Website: macys
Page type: cart
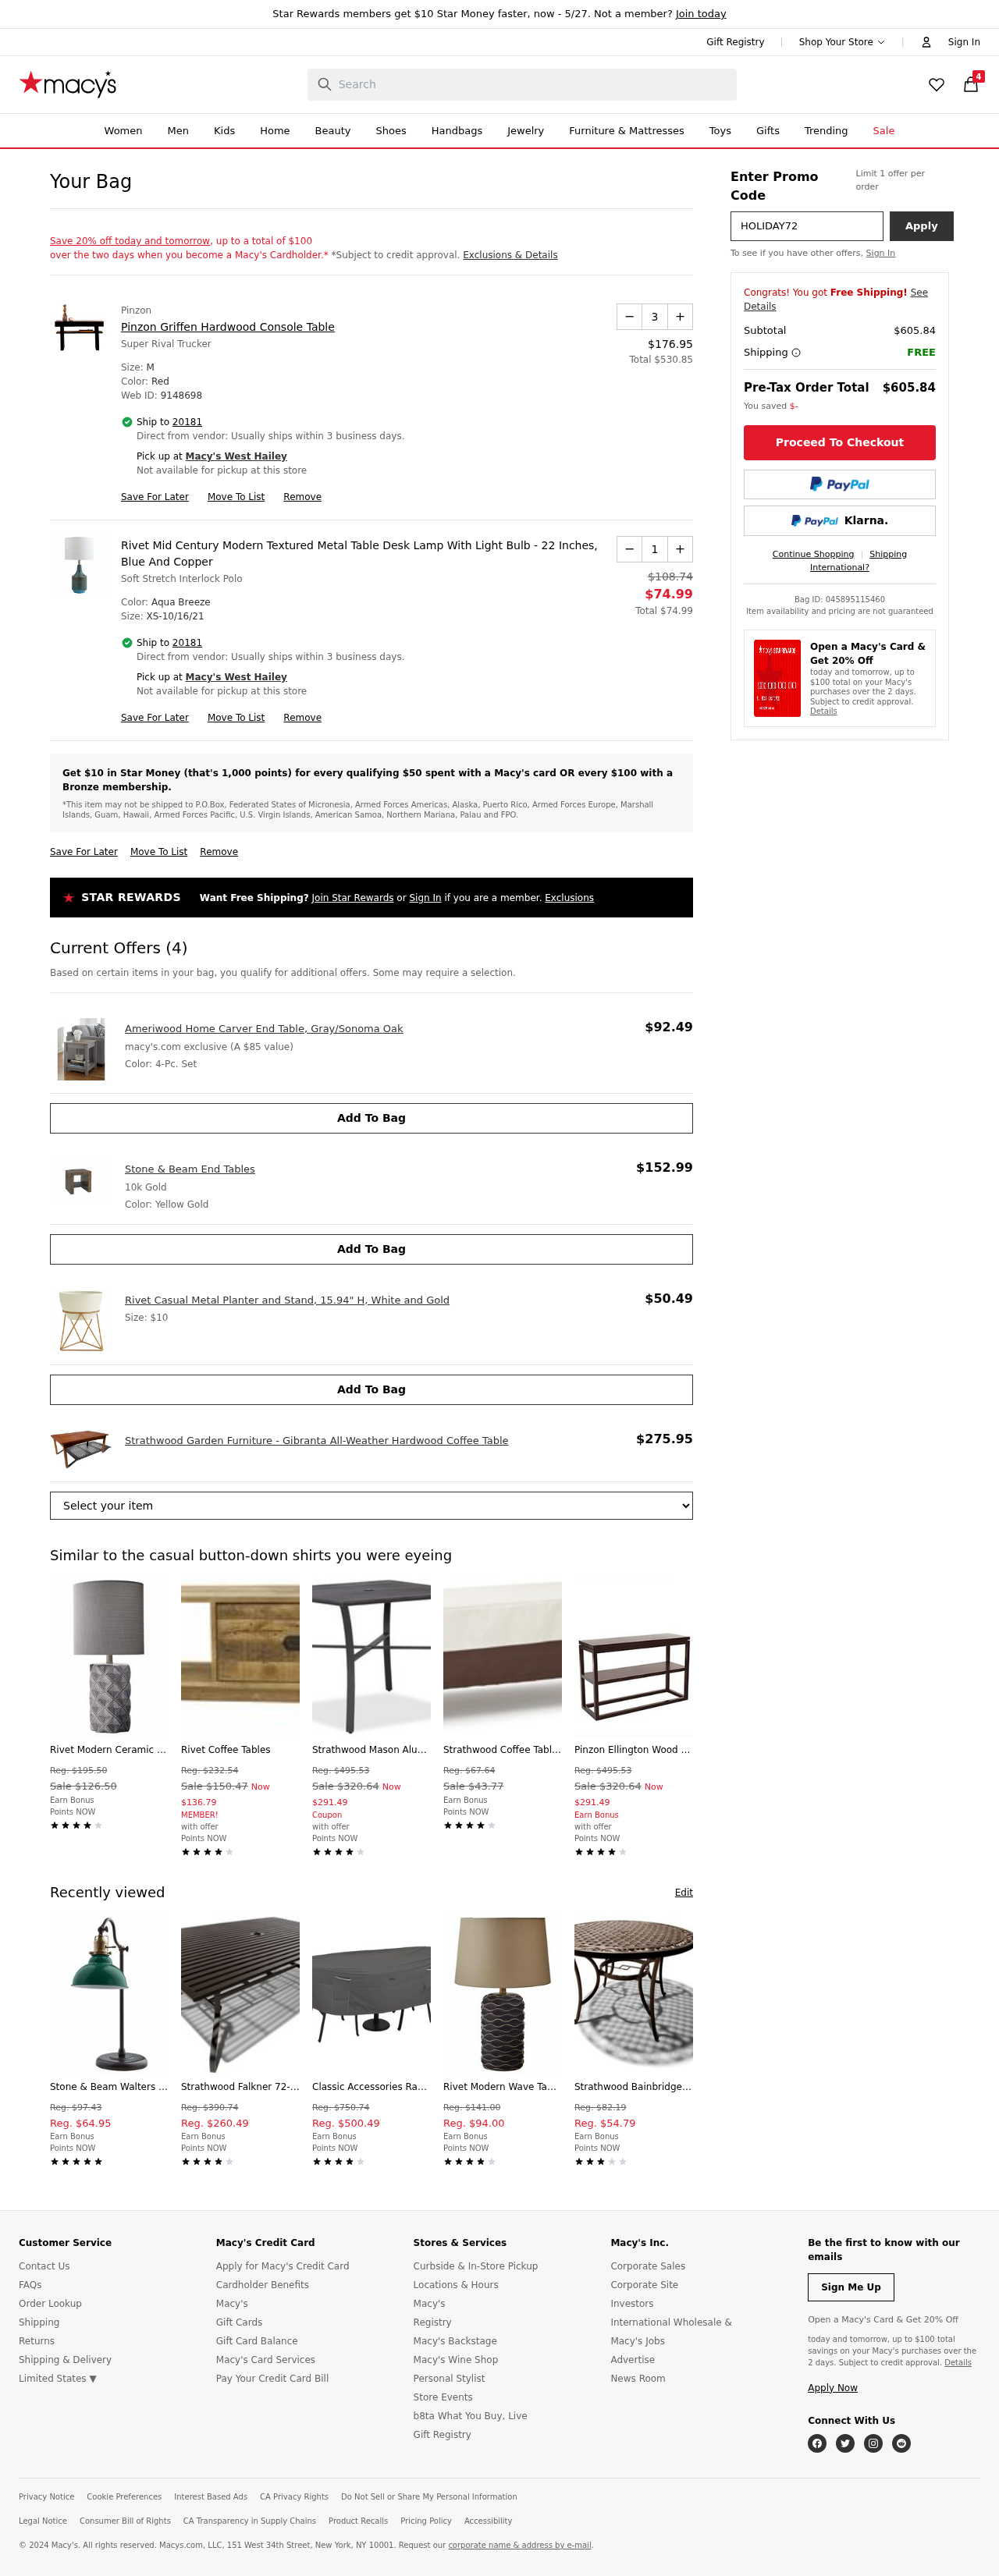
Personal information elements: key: PII_CITY
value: West Hailey
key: PII_POSTCODE
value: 20181
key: PII_PROMO_CODE
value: HOLIDAY72
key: PII_POSTCODE_FULL
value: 20181
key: PII_POSTCODE_NUMERIC
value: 20181
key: PII_CITY2
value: West Hailey
Product elements: key: PRODUCT1_BRAND
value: Pinzon
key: PRODUCT1_NAME
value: Pinzon Griffen Hardwood Console Table
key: PRODUCT1_PRICE
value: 176.95
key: PRODUCT1_QUANTITY
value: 3
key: PRODUCT2_NAME
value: Rivet Mid Century Modern Textured Metal Table Desk Lamp With Light Bulb - 22 Inches, Blue And Copper
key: PRODUCT2_PRICE
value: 74.99
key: PRODUCT2_QUANTITY
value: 1
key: PRODUCT3_NAME
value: Ameriwood Home Carver End Table, Gray/Sonoma Oak
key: PRODUCT3_PRICE
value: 92.49
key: PRODUCT4_NAME
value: Stone & Beam End Tables
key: PRODUCT4_PRICE
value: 152.99
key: PRODUCT5_NAME
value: Rivet Casual Metal Planter and Stand, 15.94" H, White and Gold
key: PRODUCT5_PRICE
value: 50.49
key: PRODUCT6_NAME
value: Strathwood Garden Furniture - Gibranta All-Weather Hardwood Coffee Table
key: PRODUCT6_PRICE
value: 275.95
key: PRODUCT1_TOTAL
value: Total $530.85
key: PRODUCT2_ORIGINAL_PRICE
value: $108.74
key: PRODUCT2_TOTAL
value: Total $74.99
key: PRODUCT7_NAME
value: Rivet Modern Ceramic Table Lamp with Geometric-Patterned Base, 22.75" H, Grey
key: PRODUCT7_ORIGINAL_PRICE
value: Reg. $195.50
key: PRODUCT7_SALE_PRICE
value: Sale $126.50
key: PRODUCT8_NAME
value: Rivet Coffee Tables
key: PRODUCT8_ORIGINAL_PRICE
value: Reg. $232.54
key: PRODUCT8_SALE_PRICE
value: Sale $150.47
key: PRODUCT8_PRICE
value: Now $136.79
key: PRODUCT9_NAME
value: Strathwood Mason Aluminum Square Dining Table
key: PRODUCT9_ORIGINAL_PRICE
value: Reg. $495.53
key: PRODUCT9_SALE_PRICE
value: Sale $320.64
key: PRODUCT9_PRICE
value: Now $291.49
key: PRODUCT10_NAME
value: Strathwood Coffee Table Furniture Cover
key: PRODUCT10_ORIGINAL_PRICE
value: Reg. $67.64
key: PRODUCT10_SALE_PRICE
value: Sale $43.77
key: PRODUCT11_NAME
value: Pinzon Ellington Wood Console Table, Java
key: PRODUCT11_ORIGINAL_PRICE
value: Reg. $495.53
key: PRODUCT11_SALE_PRICE
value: Sale $320.64
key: PRODUCT11_PRICE
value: Now $291.49
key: PRODUCT12_NAME
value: Stone & Beam Walters Vintage Task Table Desk Lamp With LED Light Bulb - 7.6 x 10 x 19.9 Inches, Gree
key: PRODUCT12_ORIGINAL_PRICE
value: Reg. $97.43
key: PRODUCT12_PRICE
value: Reg. $64.95
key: PRODUCT13_NAME
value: Strathwood Falkner 72-Inch Dining Table with Umbrella Hole
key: PRODUCT13_ORIGINAL_PRICE
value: Reg. $390.74
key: PRODUCT13_PRICE
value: Reg. $260.49
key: PRODUCT14_NAME
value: Classic Accessories Ravenna Patio Bistro Table & Chair Set Cover Outdoor Furniture with Durable Mate
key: PRODUCT14_ORIGINAL_PRICE
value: Reg. $750.74
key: PRODUCT14_PRICE
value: Reg. $500.49
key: PRODUCT15_NAME
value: Rivet Modern Wave Table Lamp with Bulb, 15.0" x 15.0" x 23.25", Black
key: PRODUCT15_ORIGINAL_PRICE
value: Reg. $141.00
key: PRODUCT15_PRICE
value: Reg. $94.00
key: PRODUCT16_NAME
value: Strathwood Bainbridge Cast Aluminum Round Table
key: PRODUCT16_ORIGINAL_PRICE
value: Reg. $82.19
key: PRODUCT16_PRICE
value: Reg. $54.79
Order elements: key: ORDER_NUM_ITEMS
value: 4
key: ORDER_SUBTOTAL
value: $605.84
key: ORDER_SUBTOTAL2
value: $605.84
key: ORDER_ID
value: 045895115460
Search elements: key: HEADER_SEARCH
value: Search